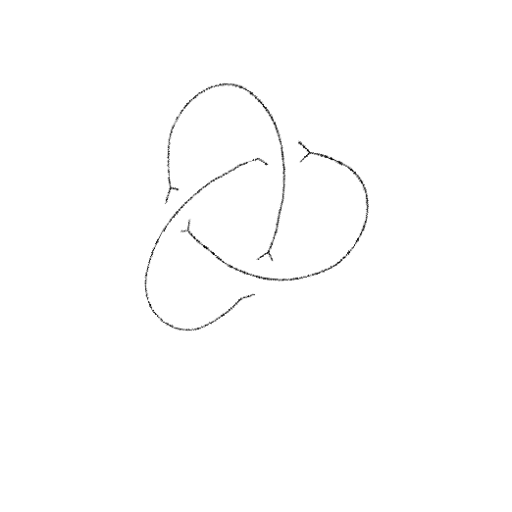
Crossing number: 3